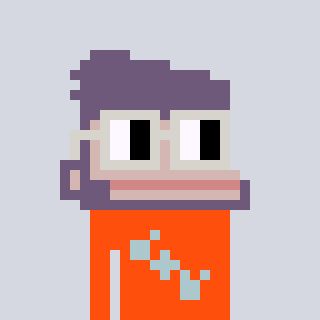
a pixel art character with square light gray glasses, a ape-shaped head and a orange-colored body on a cool background